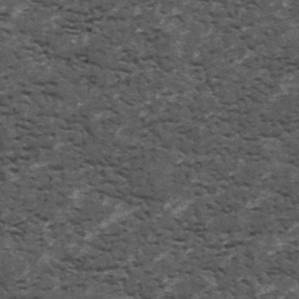
Label: frost